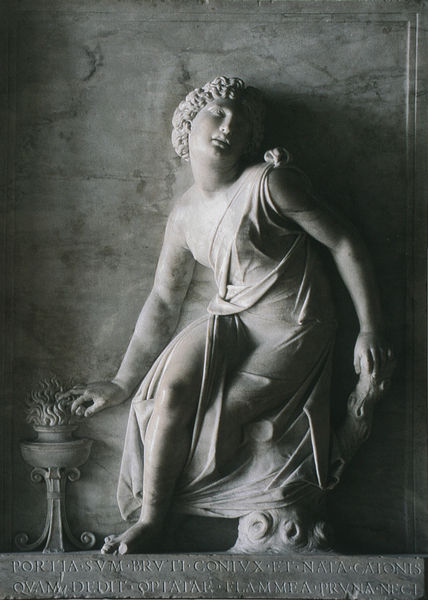
Titel: Porzia
Künstler: Giammaria Mosca
Standort: Venedig
Institution: Galleria Giorgio Franchetti alla Ca'd'oro
Schlagwörter: baum, feuer, hand, mann, nackt, schatten, umhang, weiß, mädchen, sitzen, bewegung, brust, finger, frau, grau, haar, holz, lampe, licht, marmor, mund, nase, schwarz, blick, haus, hund, schleier, tier, tuch, hochformat, ornament, wand, arm, arme, falten, gesicht, schale, sockel, stein, trauer, bildnis, hände, porträt, baumstamm, stamm, boden, figur, gewand, haare, halbfigur, sessel, sitzend, stehend, kind, klassizismus, lippen, locken, schulter, früchte, skulptur, beine, relief, bein, füße, schrift, hocke, haltung, brand, sinken, wein, falte, inschrift, glanz, bildhauerei, faltenwurf, plastik, junge, knie, nische, stütze, antike, flamme, knabe, rechteck, brennen, flammen, heiss, verbrannt, barfuß, schwarzweiss, greifen, text, buchstaben, haarkranz, photo, jüngling, grab, antik, schmerz, toga, griechisch, zerstört, ständer, opfer, fackel, dreifuß, schwur, baumstumpf, dicklich, treue, römisch, grabmal, mamor, monument, kain, hochrelief, defekt, latein, lateinisch, epitaph, grabstein, priesterin, verbrennen, meissel, abgebrochen, abel, warum, bildhauung, catonis, feuerschale, flammend, sinkend, verdrehung, portas, knab, portia, schärep